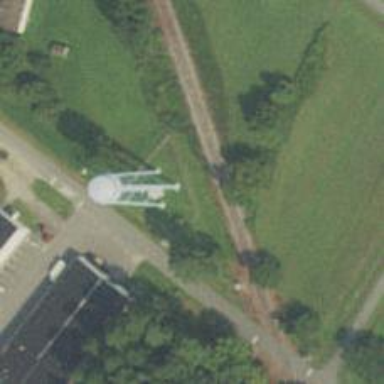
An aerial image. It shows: Water tower that is man-made.